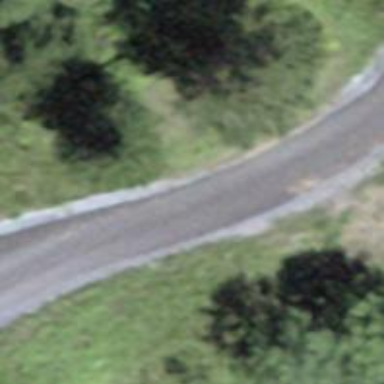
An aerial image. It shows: Agricultural trailer on asphalt tertiary road.